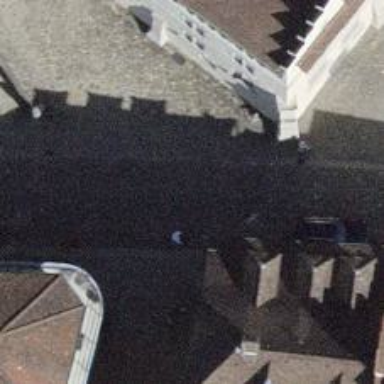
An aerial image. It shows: Cobblestone living street.